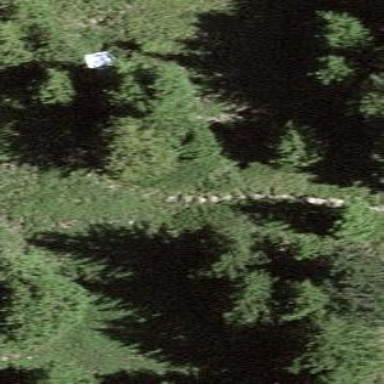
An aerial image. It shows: Forest area.